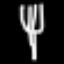
Label: fork